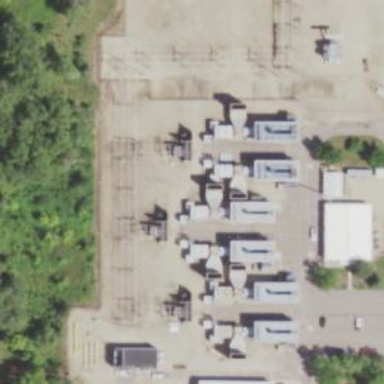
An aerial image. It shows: Gas-powered generator. It is gas turbine type generator.